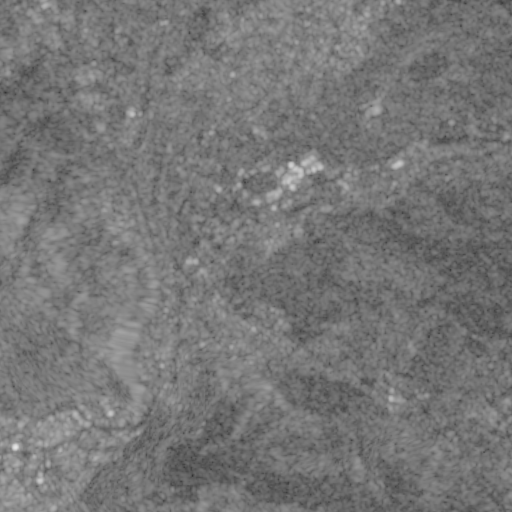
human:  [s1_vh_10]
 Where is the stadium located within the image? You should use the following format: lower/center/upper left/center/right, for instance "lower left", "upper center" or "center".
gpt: The stadium is located in the center of the image.
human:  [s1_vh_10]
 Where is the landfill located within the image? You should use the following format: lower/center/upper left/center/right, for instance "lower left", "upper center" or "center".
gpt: There is no landfill in the image.

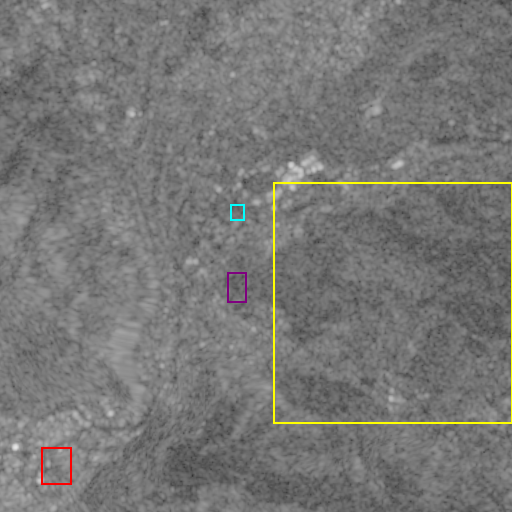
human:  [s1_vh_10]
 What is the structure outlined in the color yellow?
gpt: The structure outlined in yellow is a crop field.
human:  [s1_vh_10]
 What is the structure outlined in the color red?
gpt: The structure outlined in red is a park.
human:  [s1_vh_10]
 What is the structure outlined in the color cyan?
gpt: The structure outlined in cyan is a parking lot.
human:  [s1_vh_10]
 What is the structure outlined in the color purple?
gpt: The structure outlined in purple is a stadium.
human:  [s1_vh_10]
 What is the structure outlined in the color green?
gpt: There is no green outline.